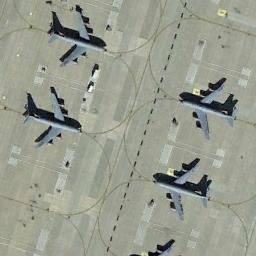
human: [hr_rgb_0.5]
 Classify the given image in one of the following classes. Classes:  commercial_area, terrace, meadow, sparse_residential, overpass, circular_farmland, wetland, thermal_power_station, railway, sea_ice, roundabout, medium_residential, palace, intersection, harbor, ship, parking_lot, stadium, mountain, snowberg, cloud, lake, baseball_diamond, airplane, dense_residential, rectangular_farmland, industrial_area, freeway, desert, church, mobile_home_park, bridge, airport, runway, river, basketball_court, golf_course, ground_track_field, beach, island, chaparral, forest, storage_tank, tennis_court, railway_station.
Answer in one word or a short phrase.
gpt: airplane